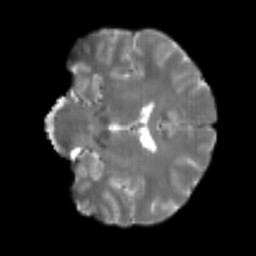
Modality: T2w
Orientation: coronal
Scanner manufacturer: siemens
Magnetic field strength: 3 T
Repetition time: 4 s
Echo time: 0.0594 s